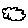
Label: cloud